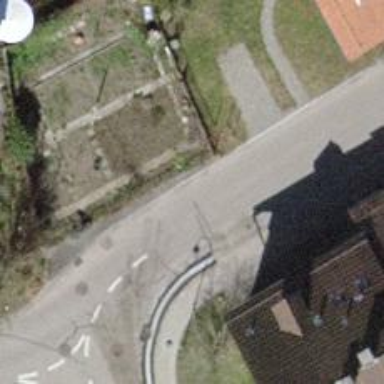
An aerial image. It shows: Residential road with asphalt surface and sidewalk on the left.